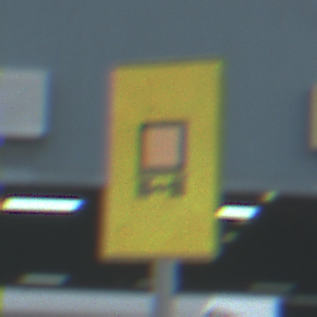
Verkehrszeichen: KennzeichnungspflichtigeFahrzeugeGefaehrlicheGueterOhnePfeilsymbol
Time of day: Midday
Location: Outdoor (Suburban)
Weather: Overcast
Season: NotSpecified
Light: Natural